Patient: sex F, age 34
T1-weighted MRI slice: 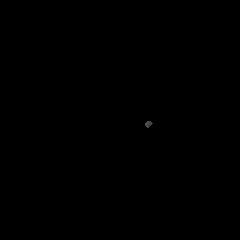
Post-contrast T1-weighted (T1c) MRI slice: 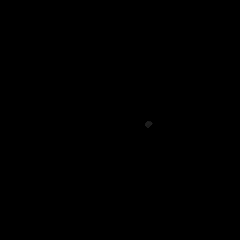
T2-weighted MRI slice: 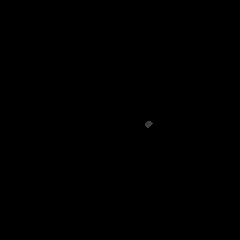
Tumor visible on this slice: no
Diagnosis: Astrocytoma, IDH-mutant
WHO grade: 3